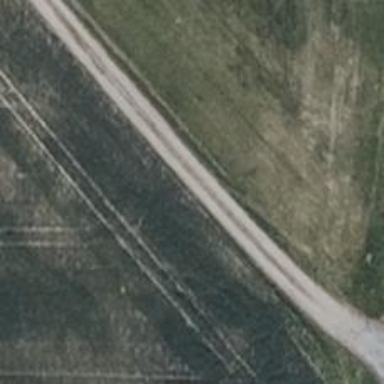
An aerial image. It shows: Track with grade 4 tracktype.